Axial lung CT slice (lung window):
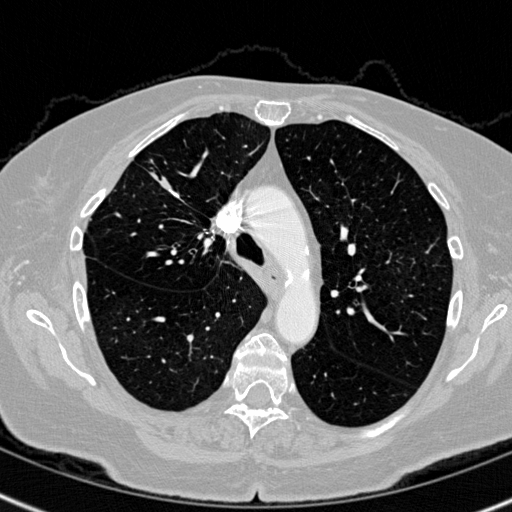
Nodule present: no